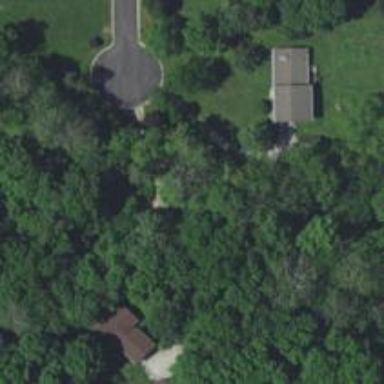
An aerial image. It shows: Driveway leading to service road.